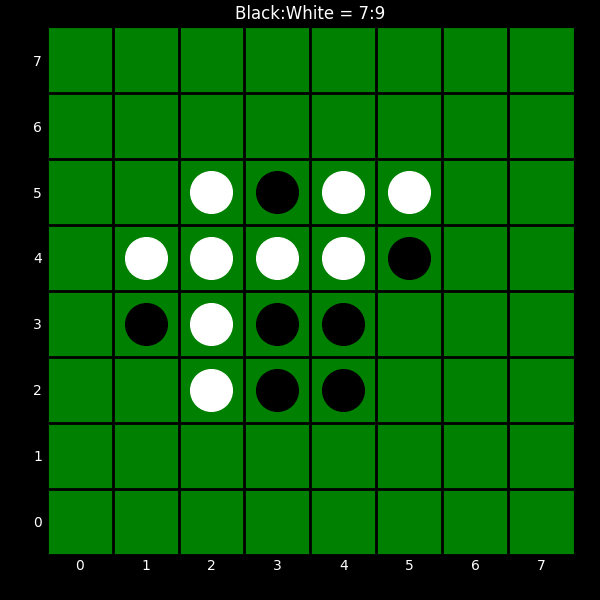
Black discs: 7
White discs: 9